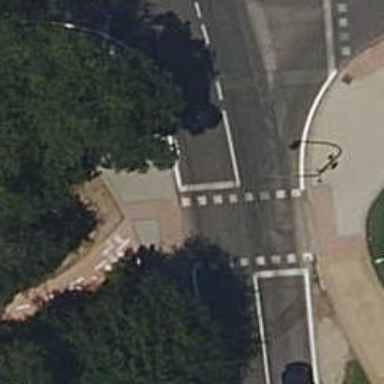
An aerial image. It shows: Sidewalk.